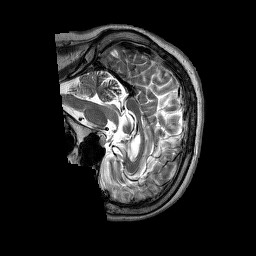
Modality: T2w
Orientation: sagittal
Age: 56
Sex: male
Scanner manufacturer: siemens
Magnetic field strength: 3 T
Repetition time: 3.2 s
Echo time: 0.213 s